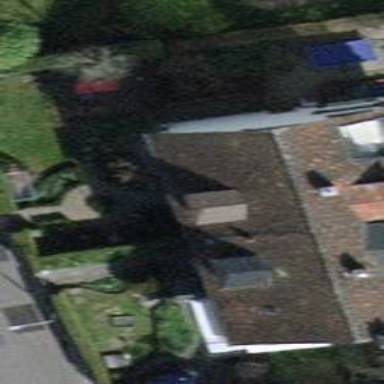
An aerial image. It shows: Semidetached house with gabled roof.